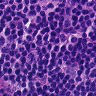
Metastatic tissue present: no